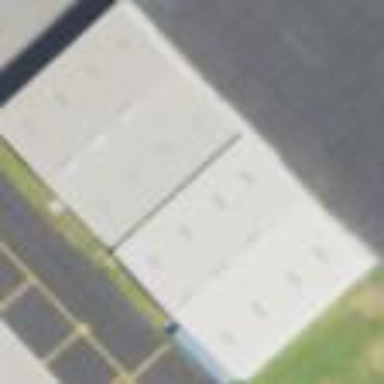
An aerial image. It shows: Building that is hangar at the airport.